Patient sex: M
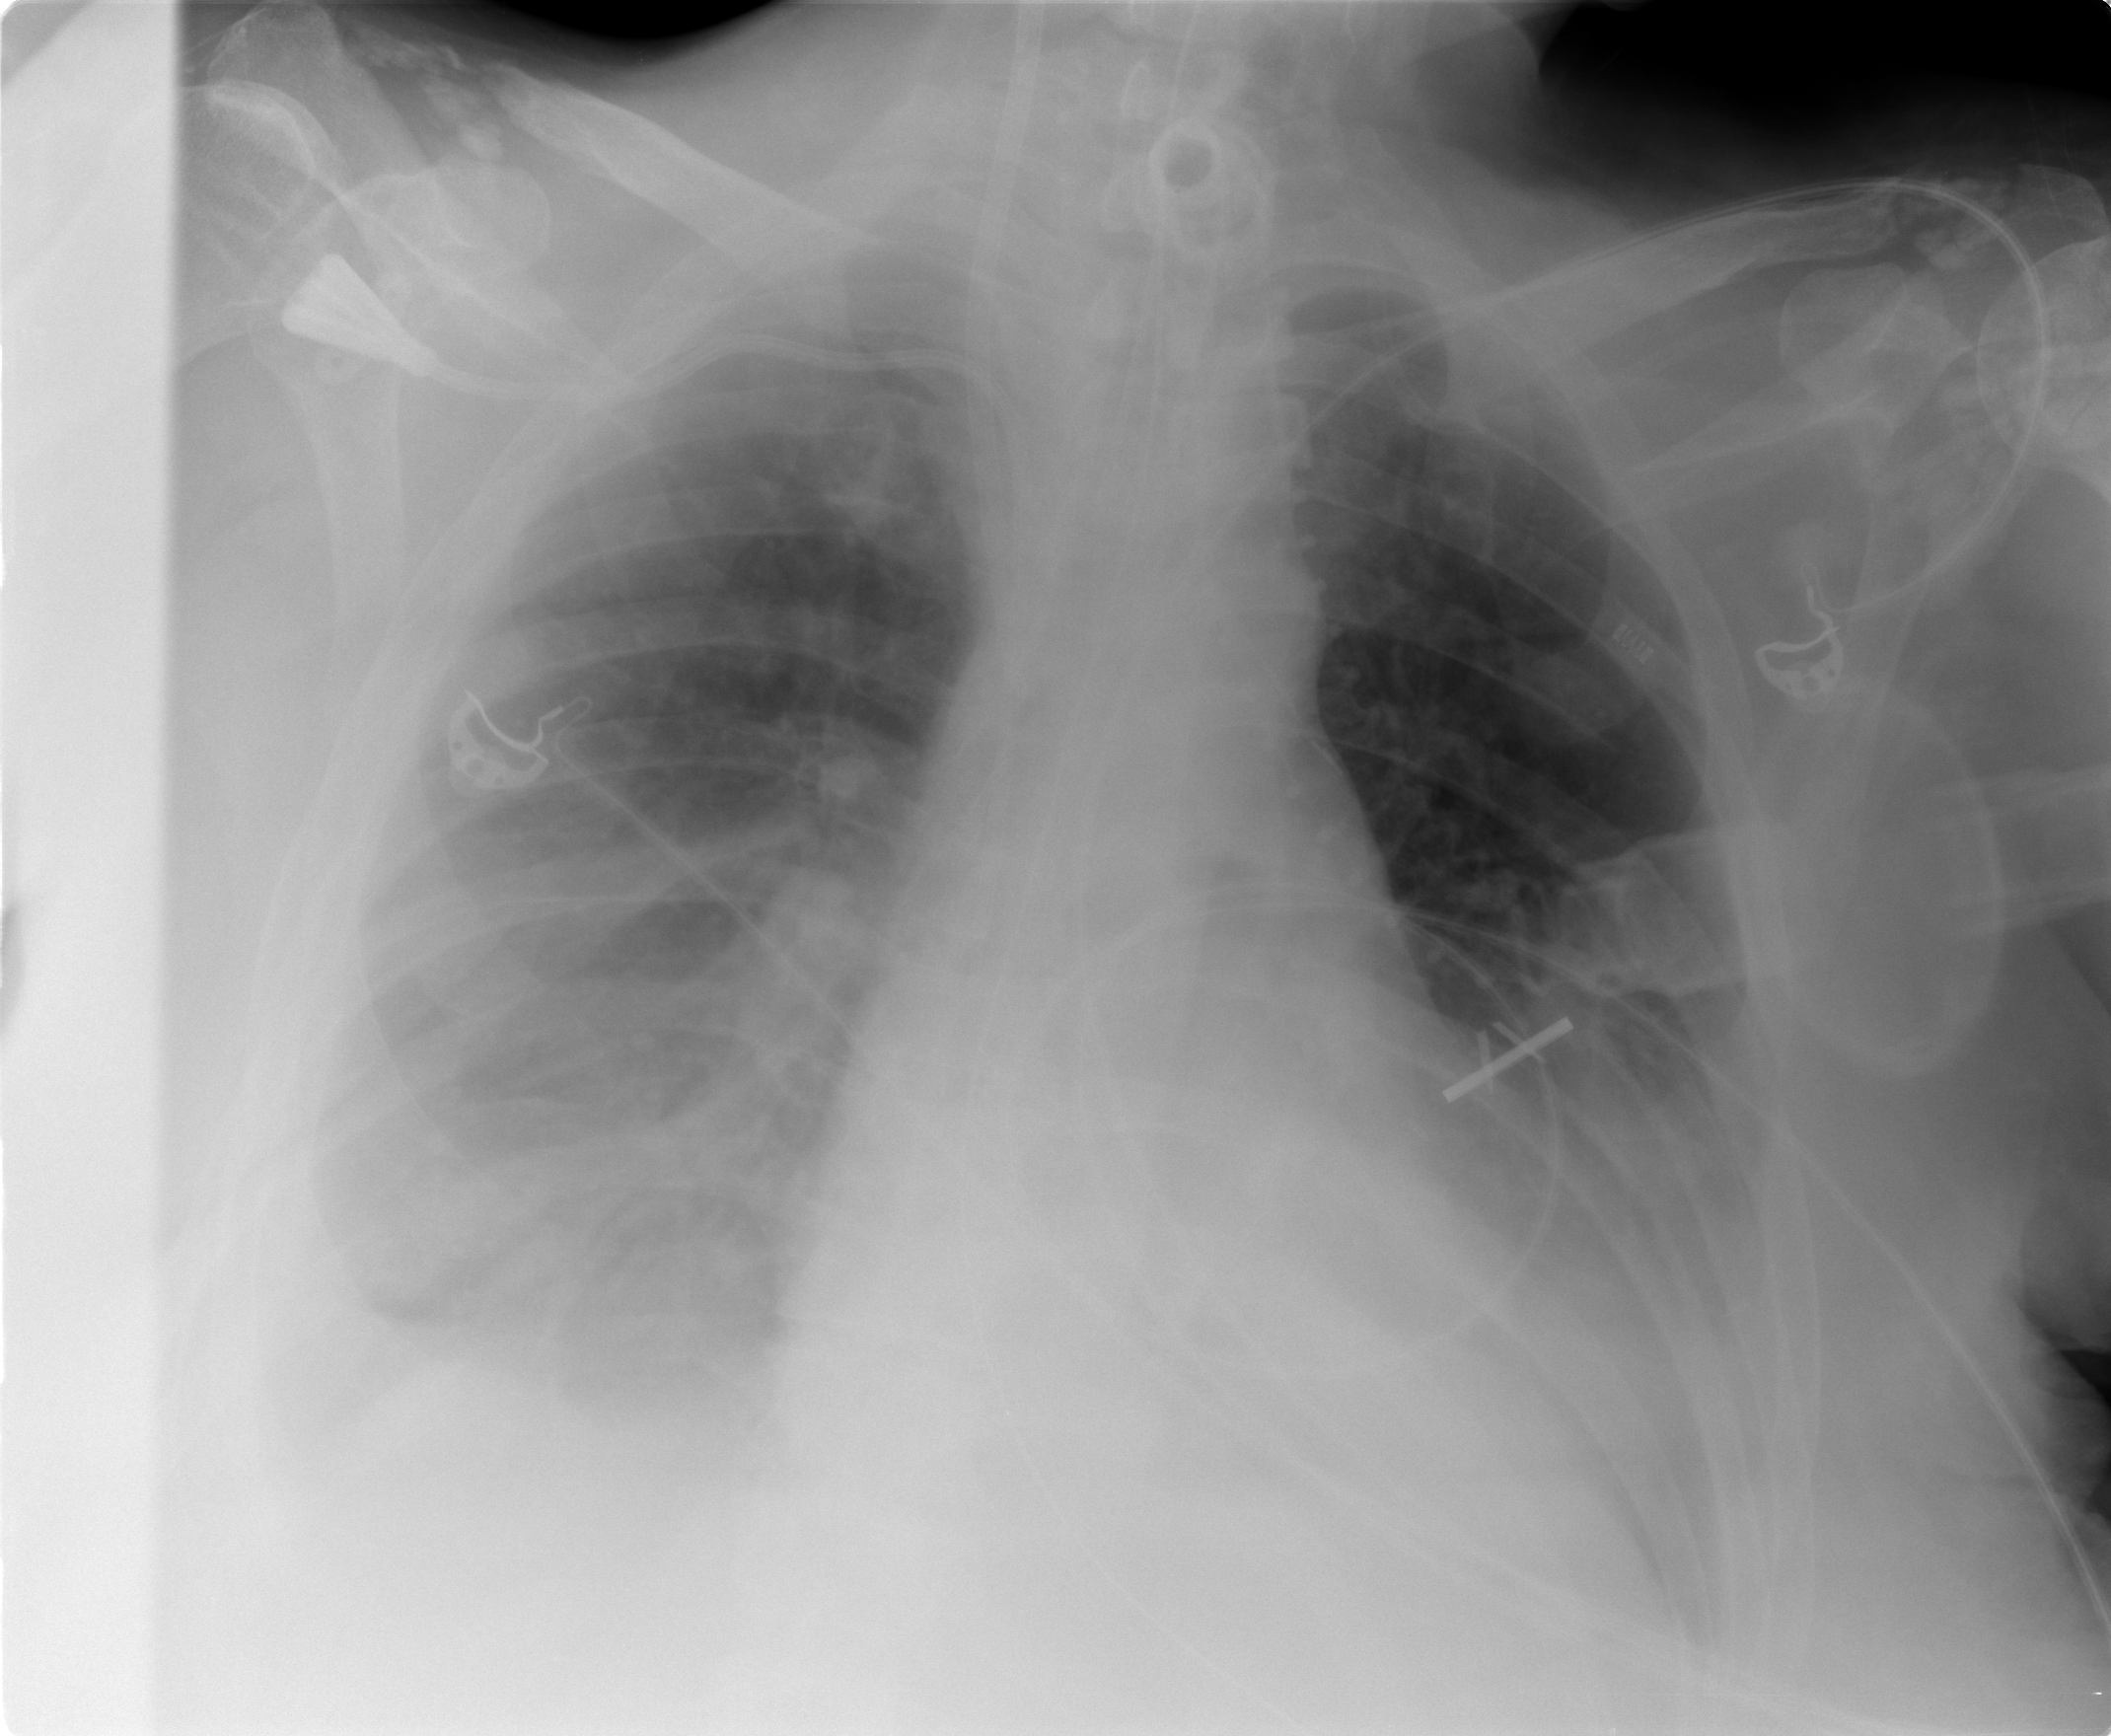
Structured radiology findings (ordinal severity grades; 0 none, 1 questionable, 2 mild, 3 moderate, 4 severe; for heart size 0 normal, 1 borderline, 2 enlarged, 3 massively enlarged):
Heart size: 2
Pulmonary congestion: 2
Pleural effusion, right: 3
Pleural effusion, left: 3
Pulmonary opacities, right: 2
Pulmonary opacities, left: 0
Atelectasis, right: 2
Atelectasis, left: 2